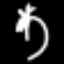
Label: palm tree